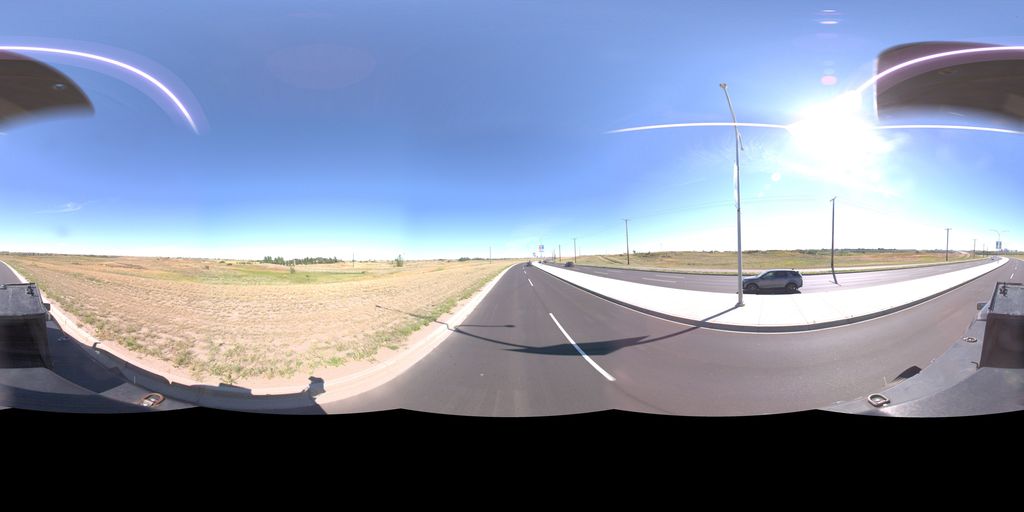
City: saskatoon